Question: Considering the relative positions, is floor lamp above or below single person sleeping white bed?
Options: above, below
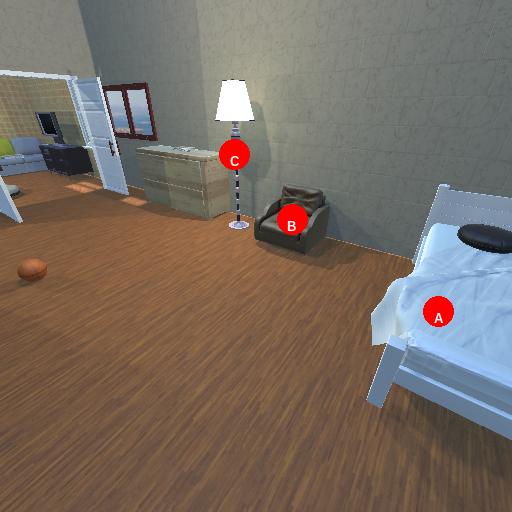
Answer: above